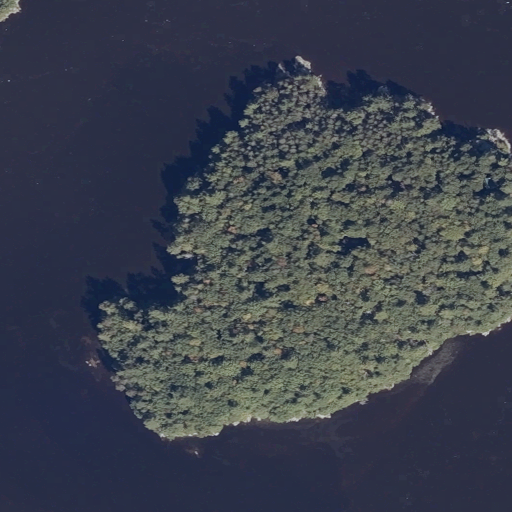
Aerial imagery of island in Maine named Woods containing open water, evergreen forest, mixed forest, deciduous forest, herbaceous wetlands, barren land, open development, and shrub